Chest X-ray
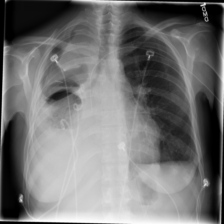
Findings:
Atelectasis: negative
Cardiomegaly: negative
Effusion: negative
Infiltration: negative
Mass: negative
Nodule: negative
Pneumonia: negative
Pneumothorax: negative
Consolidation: negative
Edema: negative
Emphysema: negative
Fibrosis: negative
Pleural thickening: negative
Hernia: negative